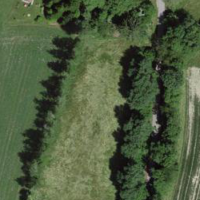
EUNIS habitat code: 52
Species observed at this site:
Vicia sepium